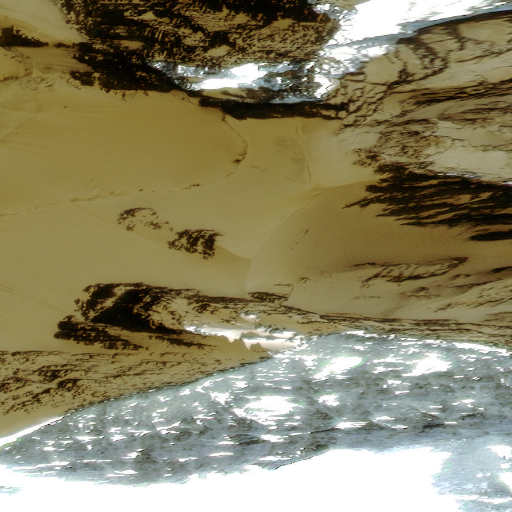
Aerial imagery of mountain in Alaska named Snowcap Mountain containing only unknown